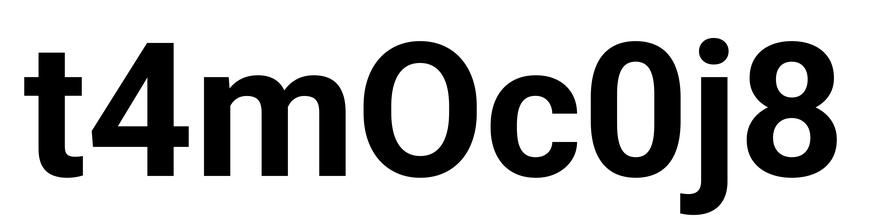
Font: Roboto_Bold